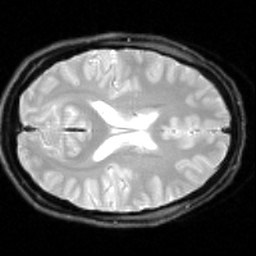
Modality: inplaneT2
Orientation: axial
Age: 23
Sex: male